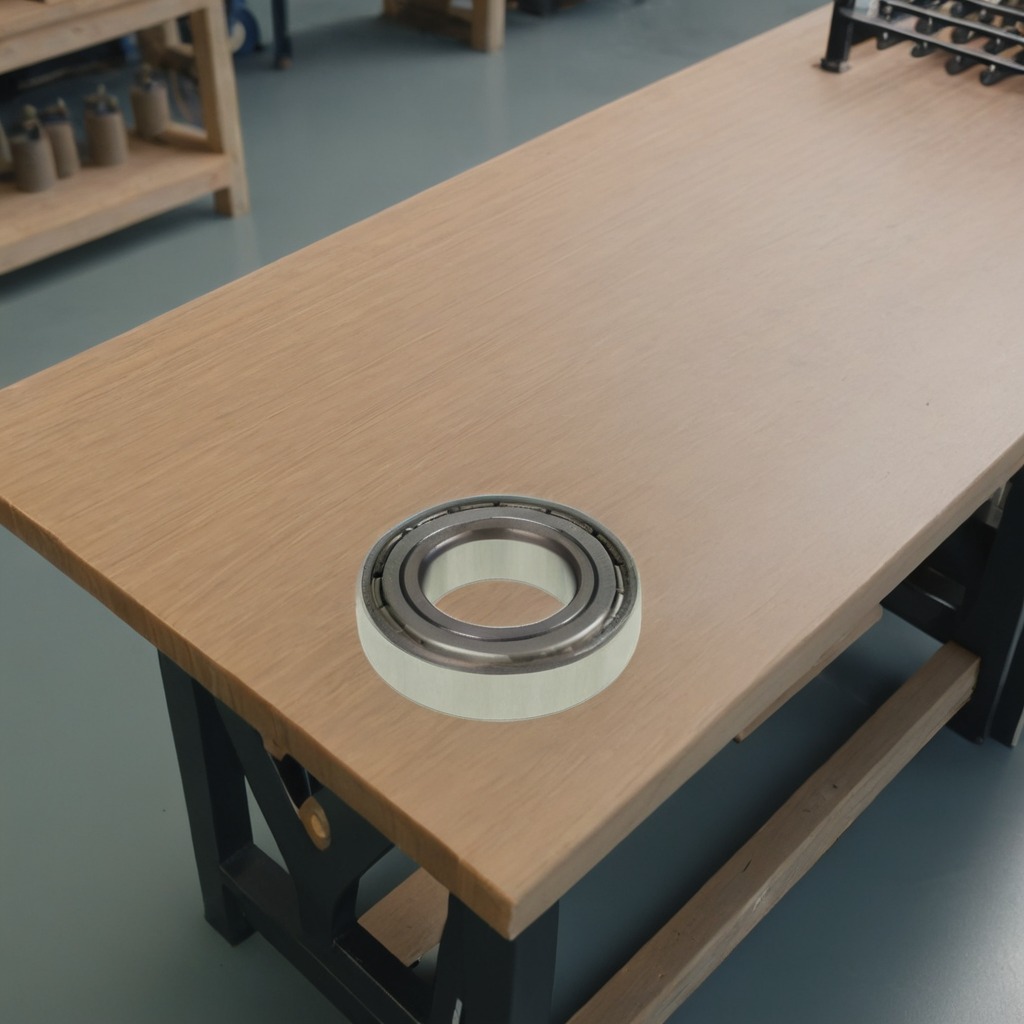
A metal ball bearing is lying on the workbench inside a coastal fishing gear workshop.